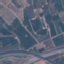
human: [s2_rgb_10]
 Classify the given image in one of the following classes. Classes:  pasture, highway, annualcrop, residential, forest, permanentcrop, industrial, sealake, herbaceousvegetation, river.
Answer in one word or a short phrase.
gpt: PermanentCrop